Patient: sex F, age 65
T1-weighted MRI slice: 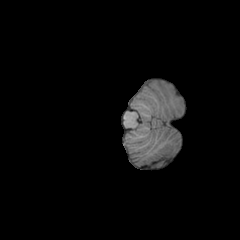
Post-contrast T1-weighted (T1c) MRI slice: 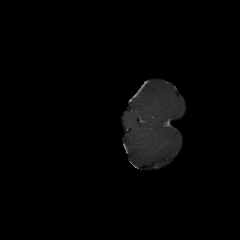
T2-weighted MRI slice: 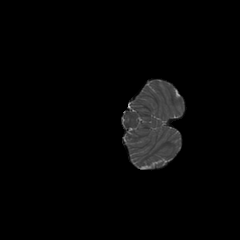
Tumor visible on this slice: no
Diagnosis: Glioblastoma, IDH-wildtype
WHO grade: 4